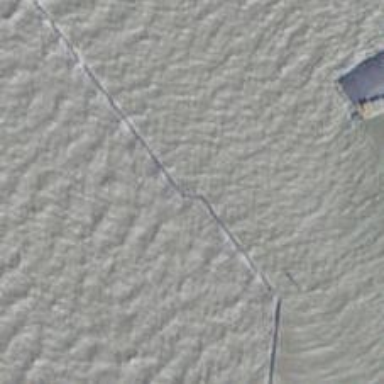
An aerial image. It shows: Breakwater structure.